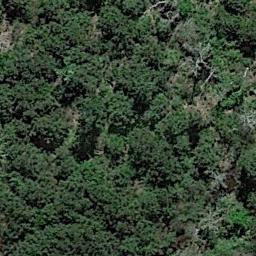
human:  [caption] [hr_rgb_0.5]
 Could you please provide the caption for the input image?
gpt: The forest is consist of dry trees and green trees .

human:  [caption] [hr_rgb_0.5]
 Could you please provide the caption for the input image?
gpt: There is a winding path in this forest .

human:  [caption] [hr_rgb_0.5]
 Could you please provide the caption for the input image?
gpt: Many green trees are in a forest .

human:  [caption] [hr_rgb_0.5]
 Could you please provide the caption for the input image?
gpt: The forest has a lot of evenly distributed green trees .

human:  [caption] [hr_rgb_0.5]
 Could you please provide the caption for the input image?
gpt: A dense forest with many green trees .